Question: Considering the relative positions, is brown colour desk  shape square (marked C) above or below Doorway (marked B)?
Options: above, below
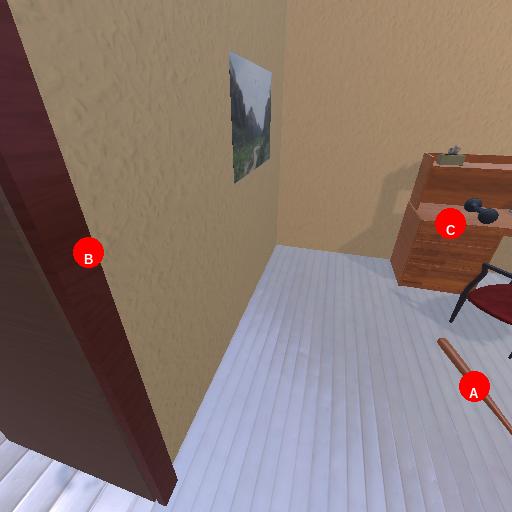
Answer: above